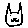
Label: cat